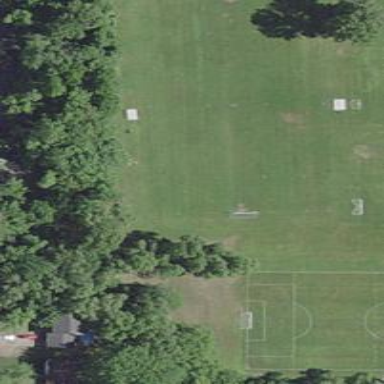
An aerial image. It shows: Soccer pitch for leisure land activities.